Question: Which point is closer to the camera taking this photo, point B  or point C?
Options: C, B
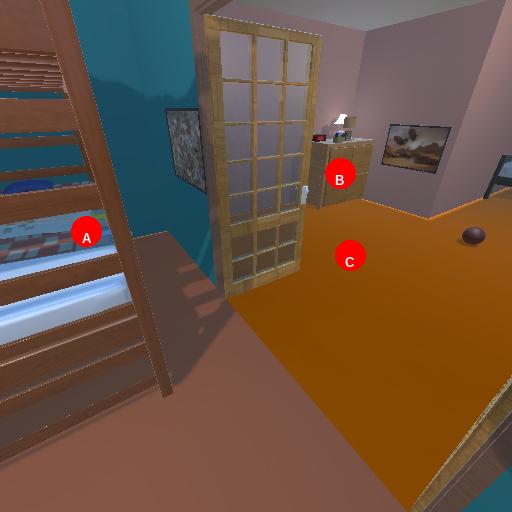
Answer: C